Question: I have this code:
'''
foreach ($images as $key => $value)
{
$items[$key]['weight'] = $value['fid'].'_'.$value['weight'] ;
$items[$key]['image'] = '<a href="'.image_url($value['uri']).'" data-lightbox="gallery-image_'.$value['fid'].'">'.image_load($value['uri'],array("class"=>"img-thumbnail","thumbs"=>"medium")).'</a>' ;
$items[$key]['title'] = '<span id="title_file_'.$value['fid'].'">'.$value['title'].'</span>' ;
//$cover = "<a href='javascript:void(0);' onclick='javascript:gallery_cover("".$value['fid'].""); return false;' id='gallery_cover_".$value['fid']."' data-toggle='tooltip' class='data-tooltip' data-placement='top' data-original-title='Top' id='tooltip1'><span class='btn btn-default btn-sm glyphicon glyphicon-eye-".(isset($gallery_cover['value']) && $gallery_cover['value']==$value['fid']?'open':'close')."'></span></a>" ;
$edit = "<a href='javascript:void(0);' onclick='javascript:update_file("".$value['fid'].""); return false;' class='btn btn-info' data-toggle='tooltip' class='data-tooltip' data-placement='top' data-original-title='Modifier' id='tooltip1'>Modifier</a>" ;
$delete = "<a href='javascript:void(0);' onclick='javascript:delete_added_image("".$value['fid'].'_'.$value['weight'].""); return false;' class='btn btn-default' data-toggle='tooltip' class='data-tooltip' data-placement='top' data-original-title='Supprimer' id='tooltip1'>Supprimer</a>" ;
$items[$key]['actions'] = $edit." ".$delete ;
}
foreach($images as $key => $value)
{
if ($key % 4 == 0)
echo "<div class="row">" ;
echo "<div class="col-md-3">" ;
echo "<div class='thumbnail' style='min-height:280px;height:280px;'>".$items[$key]['image'] ."
<div>
<h4 style='min-height:50px;'>".$items[$key]['title']."</h4>
<p>".$items[$key]['actions']."</p>
</div>
</div>" ;
echo "</div>" ;
'''
}
the result :

I want every thumbnais to have a fixed button and title.
Any solution for that ?
Thanks
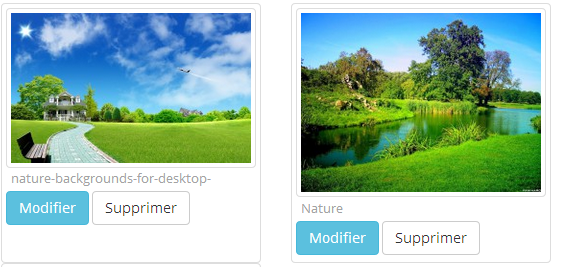
Answer: Really, you should create thumbnails of specific dimensions then this would never be an issue. If however you can't/wont/whatever, then try some css:
'''
<style>
.crop {
width: 200px;
height: 150px;
overflow: hidden;
}
.crop img {
width: 300px;
height: 225px;
margin: -75px 0 0 -100px;
}
</style>
<div class="crop"><img src="1.jpg"></div>
<div class="crop"><img src="2.jpg"></div>
'''
This will resize and crop.
Good luck :)